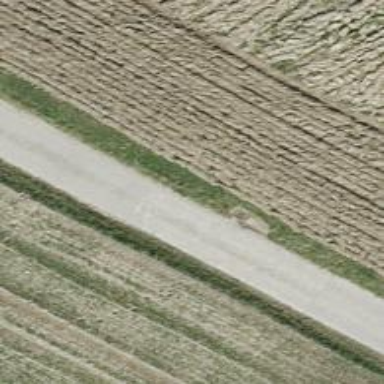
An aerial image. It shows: Unclassified road.